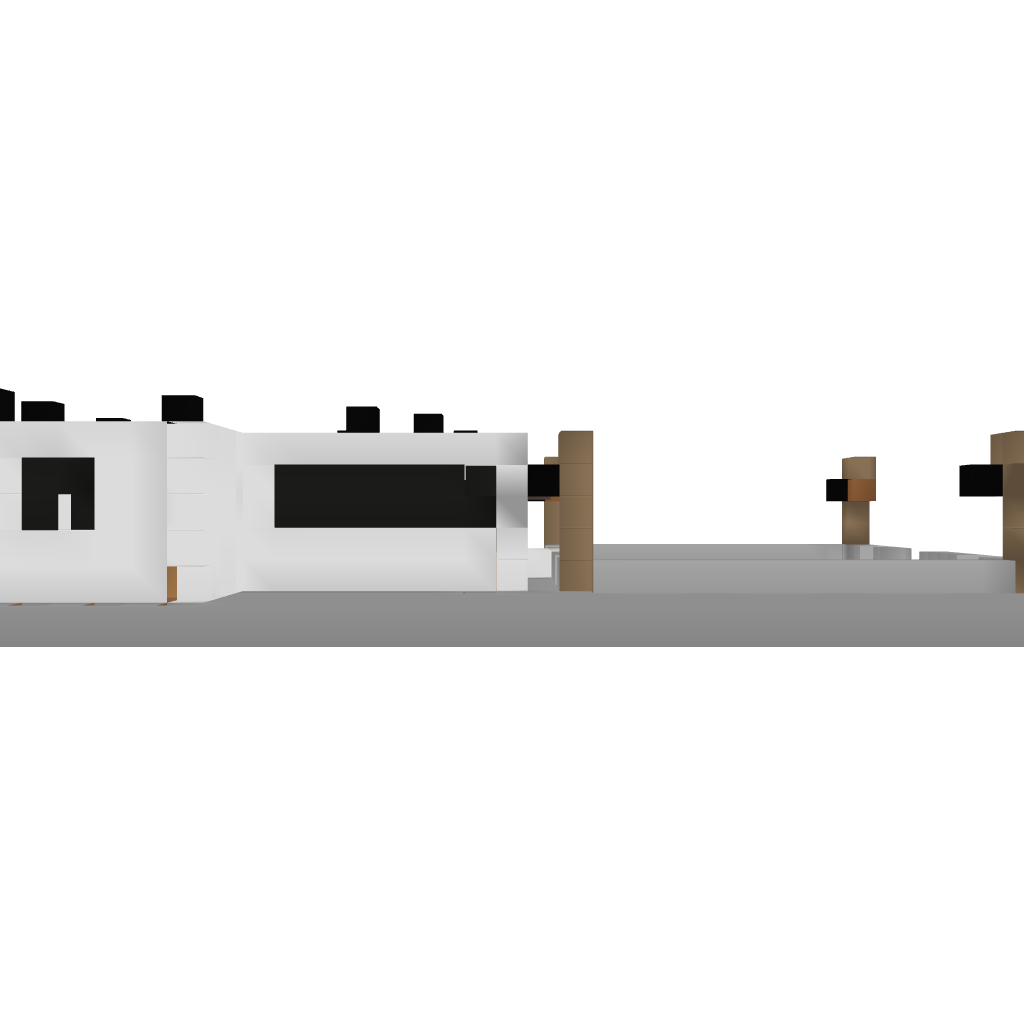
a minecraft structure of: Minecraft Grocery Store